Question: I want to display data from a Mysql Database when clicking a Button. To do that I use AJAX.
I used <URL> Tutorial which is 90% what I'm trying to achieve. Sadly the Array is hardcoded in this example and I construct my Array using Data from my database.
So I copy and pasted the Tutorial and step by step recreated it on my site. But I'm failing on the last step. When I use the Array created by the mysqli_query function, the Submit button loads indefinitely while saying "processing".
Heres the JQuery:
'''
$(document).ready(function(){
$("#personen").click(function(){
//disable the submit button
$(this).attr('disabled','true');
$(this).css('cursor','progress');
$(this).html('processing');
$.ajax({
url: '/widenmoos/administrator/components/com_backend/Personen_AJAX.php',
error: function(data, error, errorThrown){
alert(error);
alert(errorThrown);
},
success: function(data,status)
{
createTableByForLoop(data);
createTableByJqueryEach(data);
//enable the submit button
$('#personen').css('cursor','pointer');$('#personen').html('Submit');$('#personen').removeAttr('disabled');
},
async: true,
dataType: 'json'
});
});
});
function createTableByForLoop(data)
{
var eTable="<table><thead><tr><th colspan='5'>Created by for loop</th></tr><tr><th>Titel</th><th>Vorname</th><th>Name</th><th>Unternehmen</th><th>Gruppe</th</tr></thead><tbody>"
for(var i=0; i<data.length;i++)
{
eTable += "<tr>";
eTable += "<td>"+String(data)[i]['Titel']+"</td>";
eTable += "<td>"+String(data)[i]['Vorname']+"</td>";
eTable += "<td>"+String(data)[i]['Name']+"</td>";
eTable += "<td>"+String(data)[i]['Unternehmen']+"</td>";
eTable += "<td>"+String(data)[i]['Gruppe']+"</td>";
eTable += "</tr>";
}
eTable +="</tbody></table>";
$('#forTable').html(eTable);
}
function createTableByJqueryEach(data)
{
var eTable="<table><thead><tr><th colspan='5'>Created by Jquery each</th></tr><tr><th>Titel</th><th>Vorname</th><th>Name</th><th>Unternehmen</th><th>Gruppe</th</tr></thead><tbody>"
$.each(data,function(index, row){
// eTable += "<tr>";
// eTable += "<td>"+String(data)[i]['Titel']+"</td>";
// eTable += "<td>"+String(data)[i]['Vorname']+"</td>";
// eTable += "<td>"+String(data)[i]['Name']+"</td>";
// eTable += "<td>"+String(data)[i]['Unternehmen']+"</td>";
// eTable += "<td>"+String(data)[i]['Gruppe']+"</td>";
// eTable += "</tr>";
eTable += "<tr>";
$.each(row,function(key,value){
eTable += "<td>"+value+"</td>";
});
eTable += "</tr>";
});
eTable +="</tbody></table>";
$('#eachTable').html(eTable);
}
'''
Heres the hardcoded Array:
'''
<?php
header("Content-type: application/json");
$employees =
array(
array
(
"Titel" => "Jack",
"Vorname" => "Magager",
"Name" => "$60,000",
"Unternehmen" => "oaisjd",
"Gruppe" => "dajskdj",
),
array
(
"Titel" => "Jack",
"Vorname" => "Magager",
"Name" => "$60,000",
"Unternehmen" => "oaisjd",
"Gruppe" => "dajskdj",
),
array
(
"Titel" => "Jack",
"Vorname" => "Magager",
"Name" => "$60,000",
"Unternehmen" => "oaisjd",
"Gruppe" => "dajskdj",
)
);
echo json_encode($employees);
?>
'''
And here's the Array derived from my database entries:
'''
<?php
echo json_encode($employees);
include($_SERVER['DOCUMENT_ROOT'].'/website/dbConnection.php');
header("Content-type: application/json");
function filterTable($searchquery)
{
$filter_Result = mysqli_query($GLOBALS['connect'], $searchquery);
return $filter_Result;
}
$searchquery = "SELECT Titel, Vorname, Name, Unternehmen, Gruppe FROM mitglieder"
$searchresult = filterTable($searchquery) or die("Tabelle kann nicht angezeigt werden");
echo json_encode($searchresult);
?>
'''
See when I print_f the Arrays they are both built the same, one just has more entries

But as soon as I replace the hardcoded array with the other one the submit button just keeps loading.
Lastly, there are some German words in there. Sorry for those. But they're pretty simple:
Titel -> Title
Vorname -> First Name
Name -> Name
Unternehmen -> Company
Personen -> Persons
Anybody know whats up?
<URL>
Edited my code and now I know more but it still fails. You can find the edited JQuery Code where the old one was.
I convert it to string. But im not sure if Im doing it right so Id love some feedback. Also I added an "error" parameter. It gives out "parsererror" and "SyntaxError: Unexpected token P in JSON at position 1". I dont know where or how to fix the 2nd one and dont quite understand the first one either even after googling what it means. Anybody got a clue?
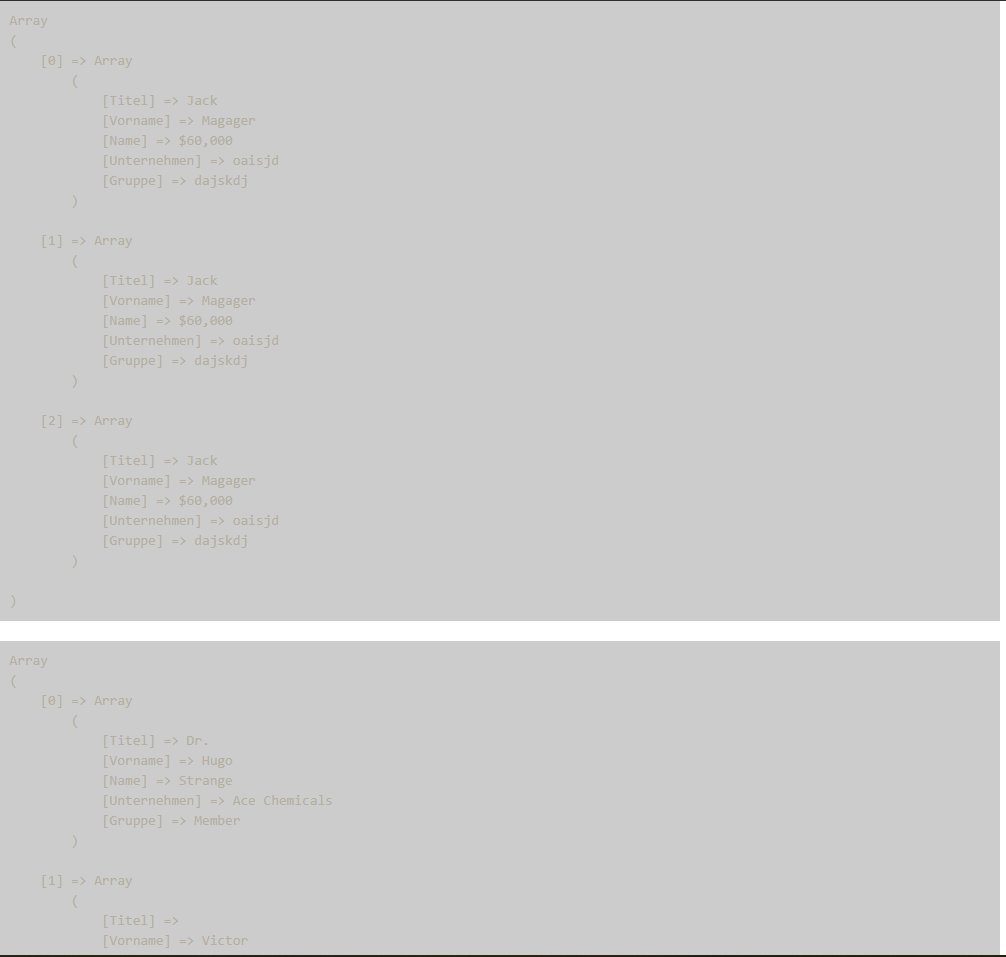
Answer: Figured it out guys!
As is typical. The hardest Problems are a missing semicolon.
in my PHP Code before:
'''
$searchquery = "SELECT Titel, Vorname, Name, Unternehmen, Gruppe FROM mitglieder"
'''
in my PHP Code now:
'''
$searchquery = "SELECT Titel, Vorname, Name, Unternehmen, Gruppe FROM mitglieder";
'''
It still doesnt quite work but now I have errors in the console and will try to figure it out myself. Thanks to everyone that tried to help me!